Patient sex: M
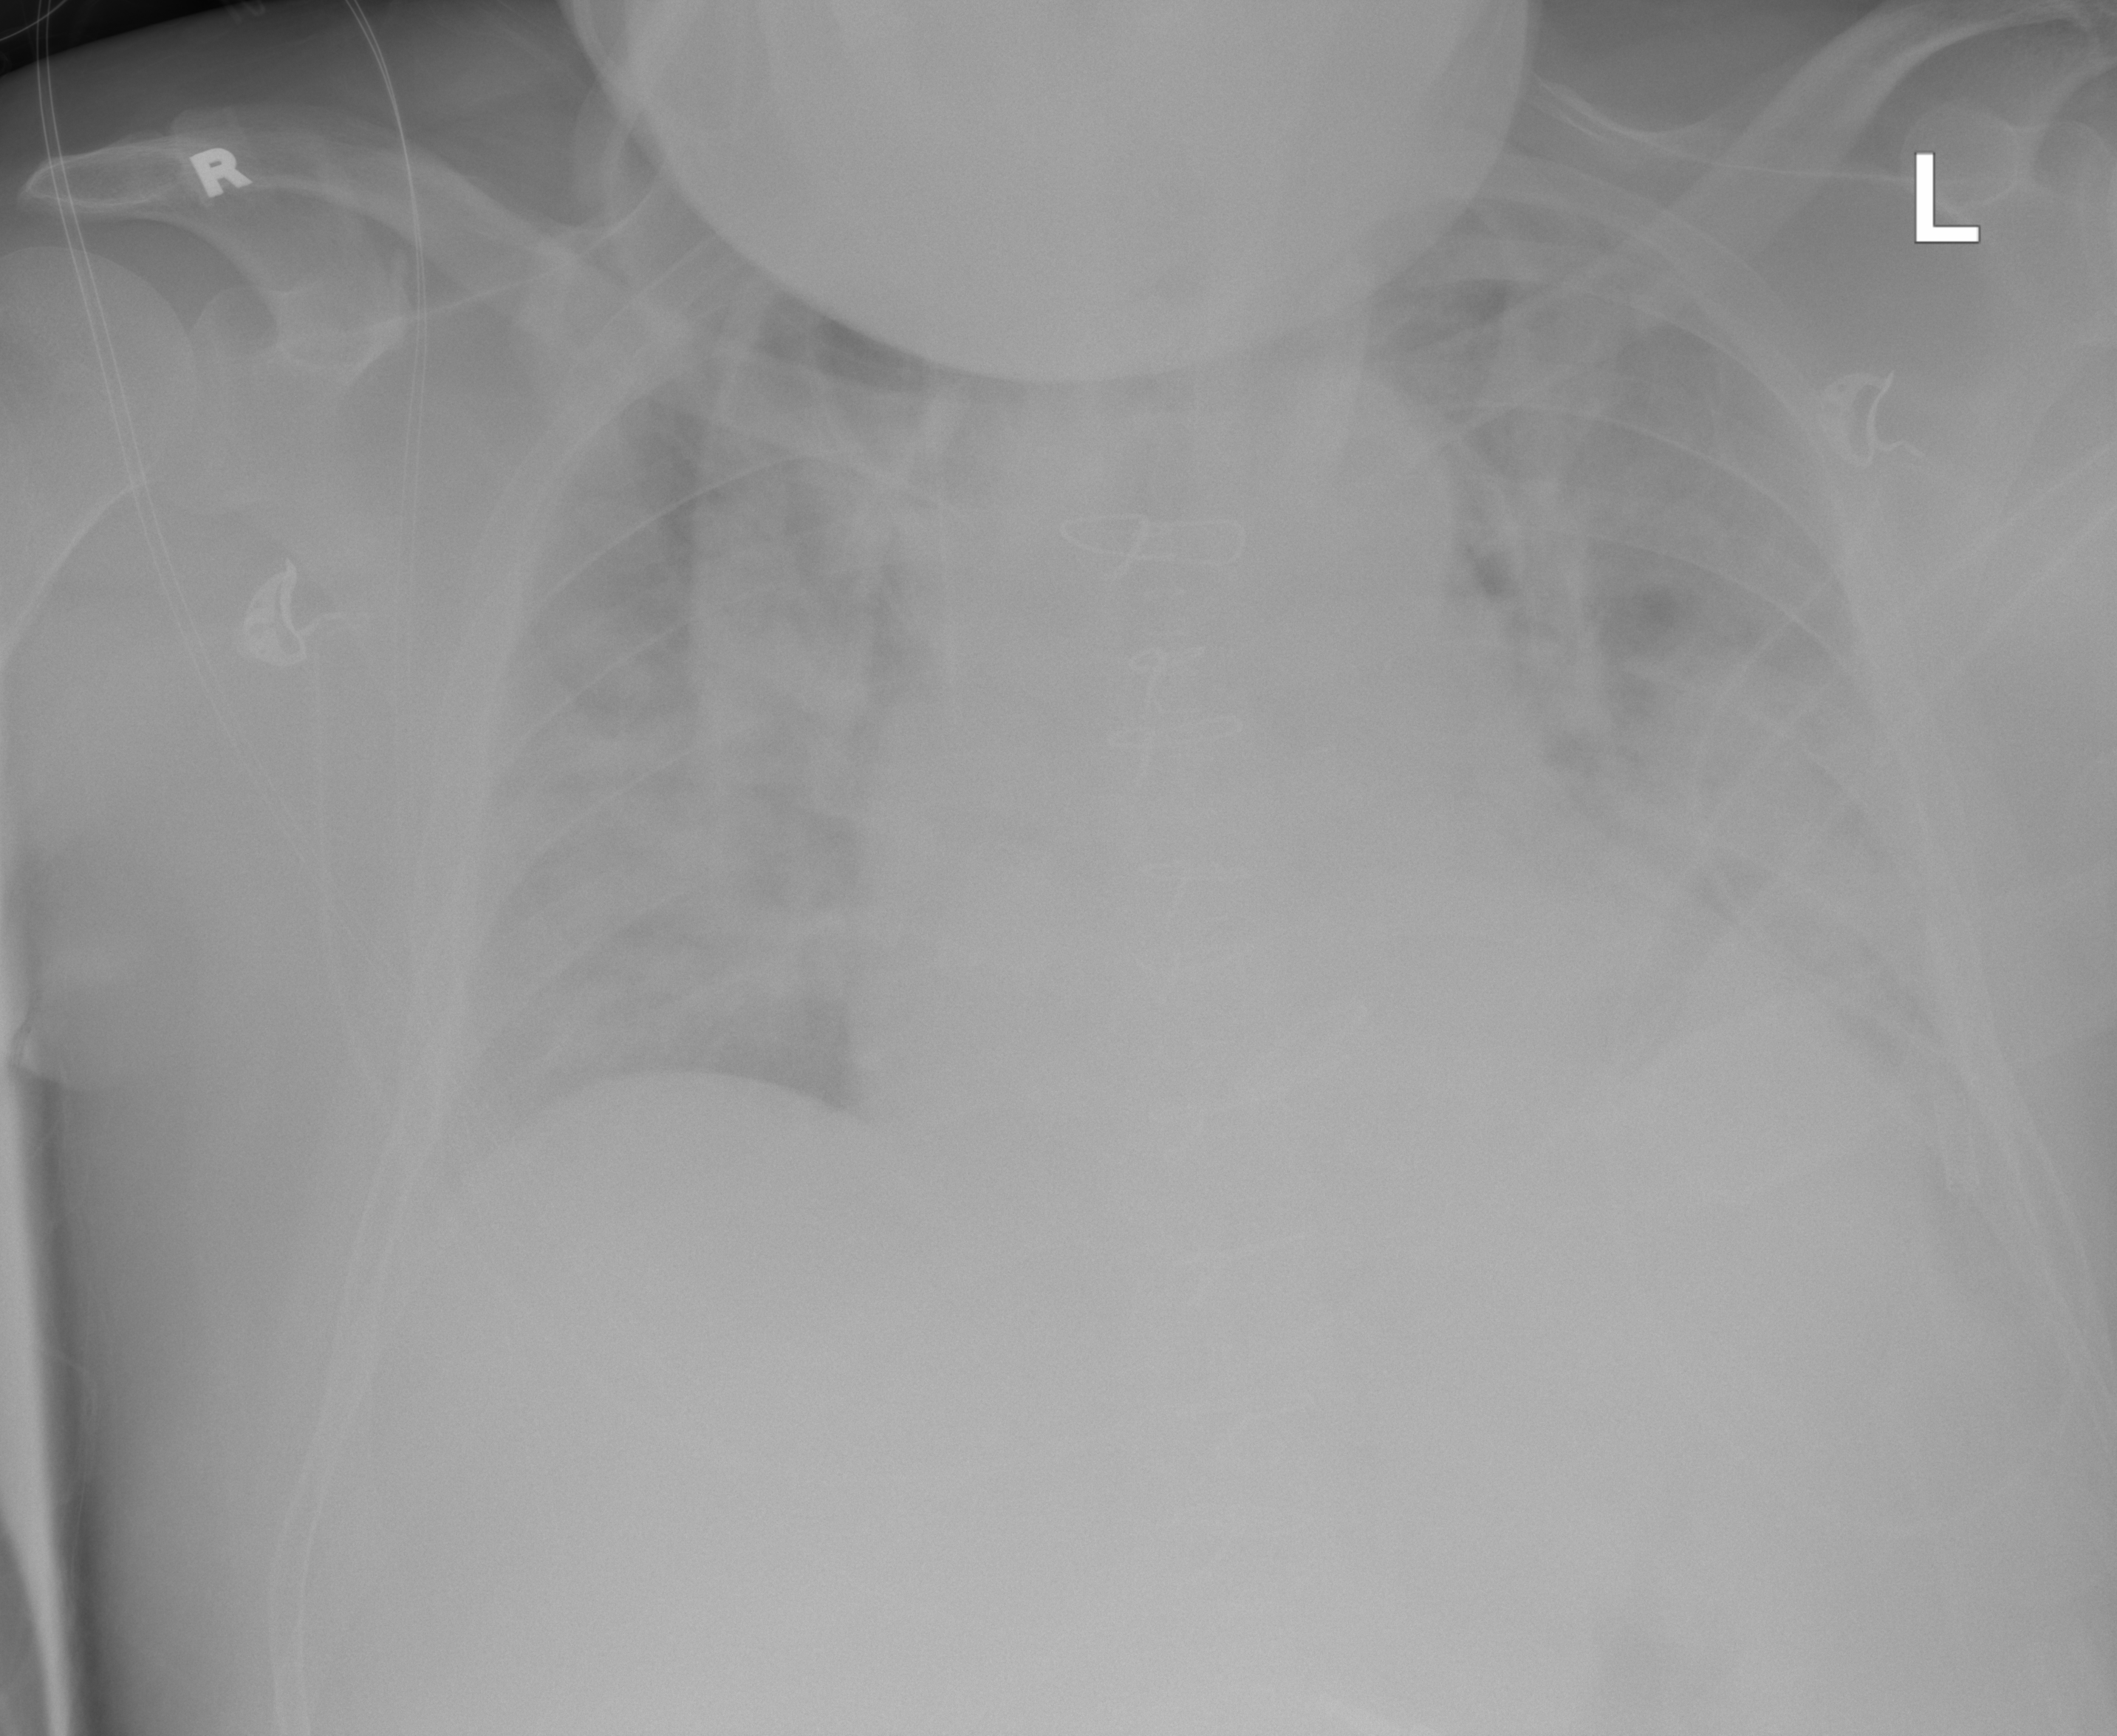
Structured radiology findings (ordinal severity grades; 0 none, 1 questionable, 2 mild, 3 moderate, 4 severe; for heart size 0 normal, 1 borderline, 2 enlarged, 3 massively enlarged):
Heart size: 3
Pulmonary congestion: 2
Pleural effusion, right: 2
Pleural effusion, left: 2
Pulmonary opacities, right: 3
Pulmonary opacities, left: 3
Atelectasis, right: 0
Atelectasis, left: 2